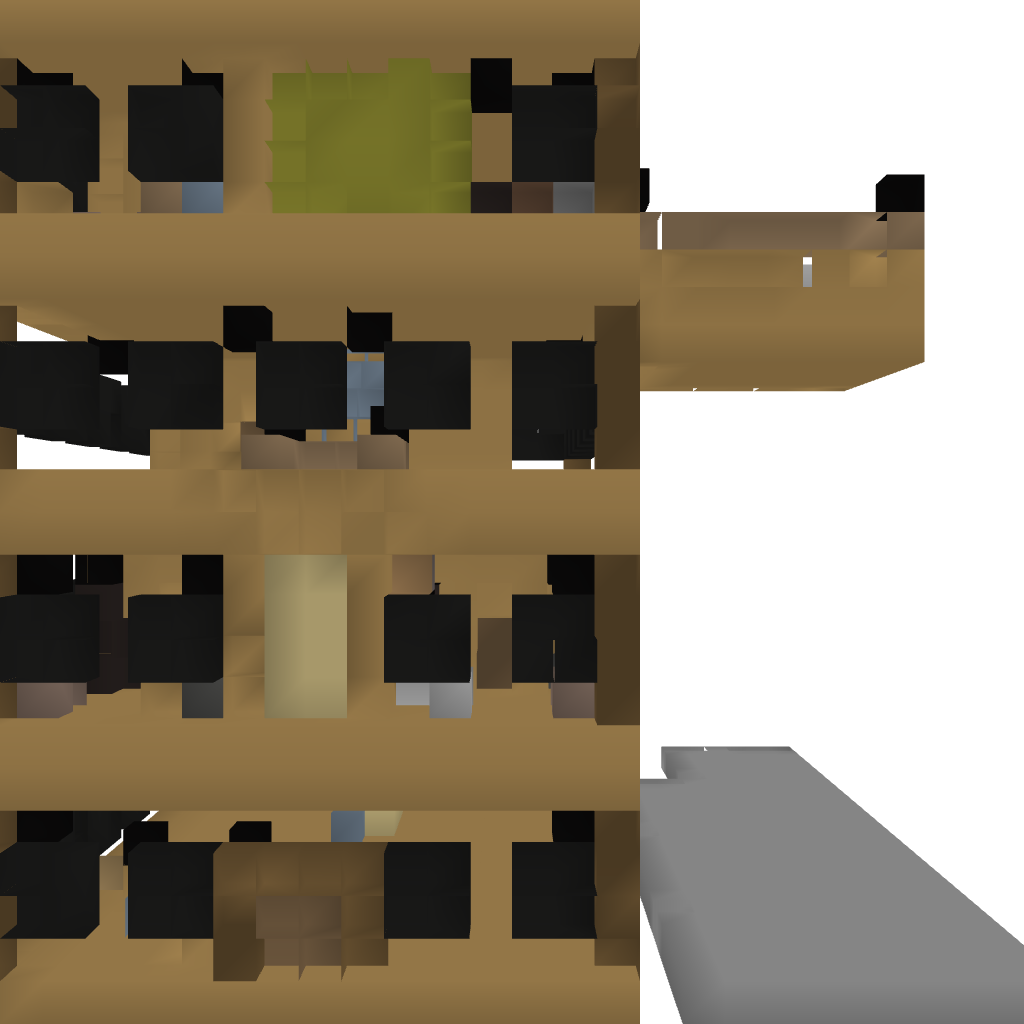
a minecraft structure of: the-luxus-home